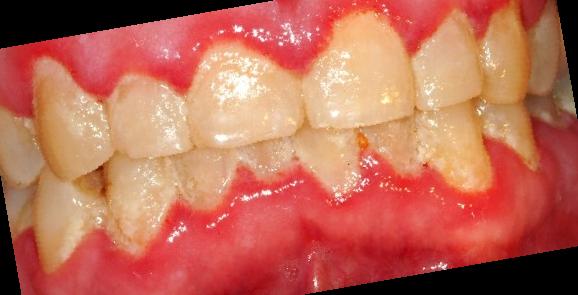
Condition: Gingivitis